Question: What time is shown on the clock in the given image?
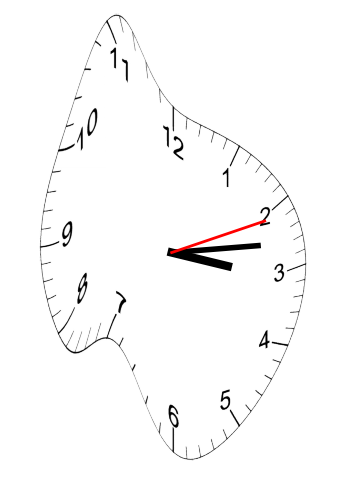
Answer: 03:13:11